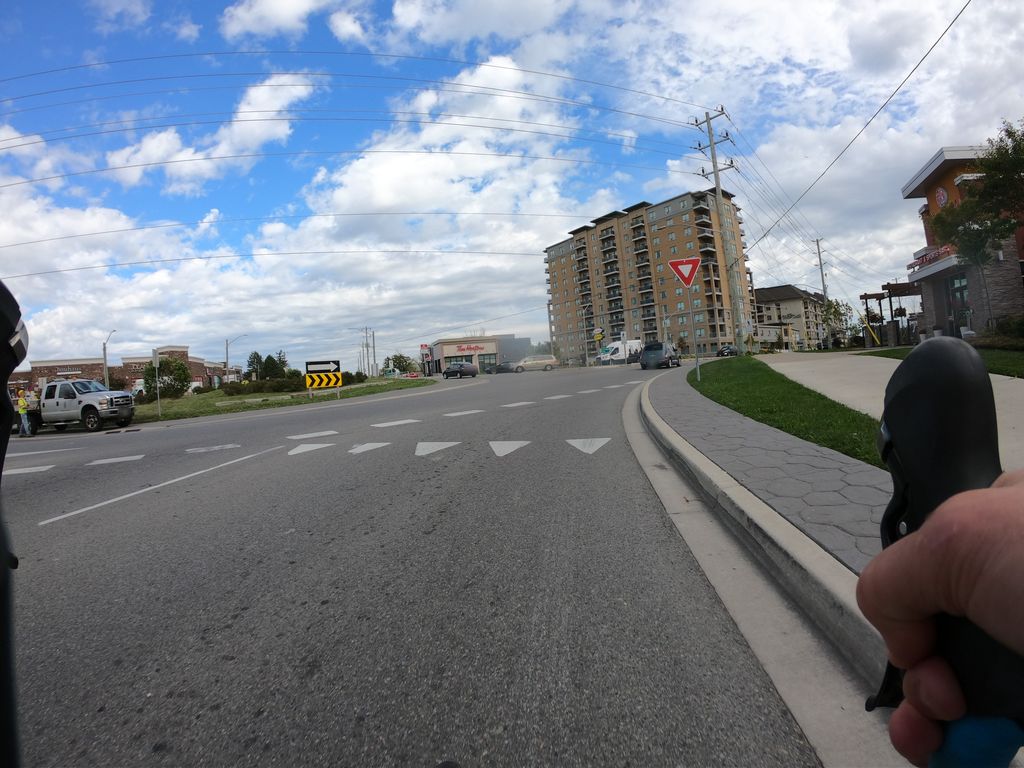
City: kitchener-waterloo